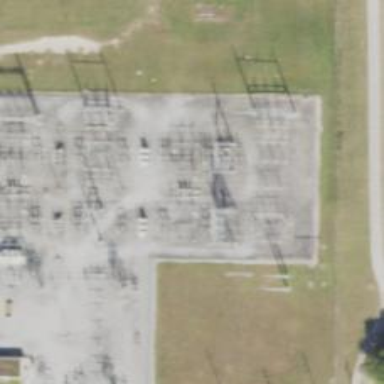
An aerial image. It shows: Switch used for power control.